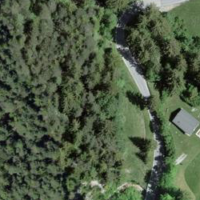
EUNIS habitat code: 44
Species observed at this site:
Primula veris